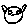
Label: cat